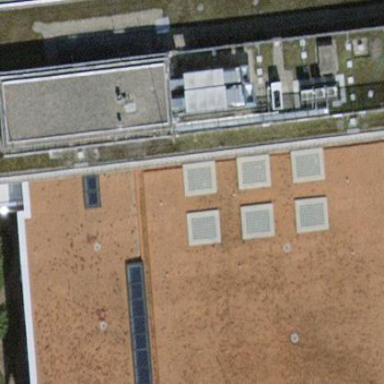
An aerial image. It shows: Commercial building with flat roof.